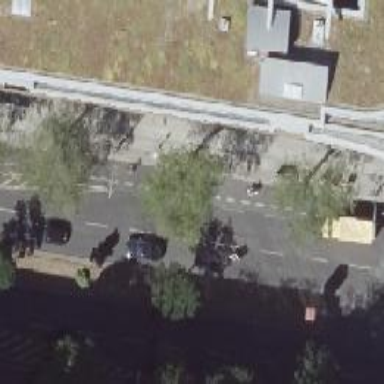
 there is cycle track separated by kerb."